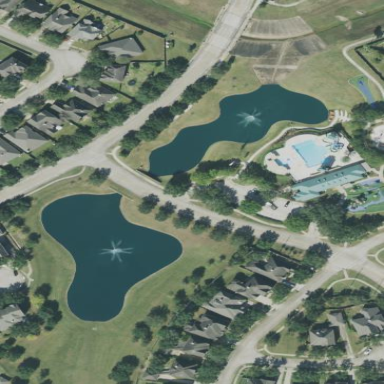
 creating natural and serene environment."